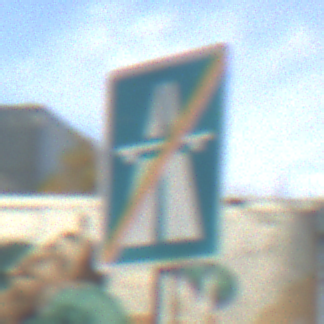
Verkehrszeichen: EndeAutbahn
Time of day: MorningAfternoon
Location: Outdoor (Urban)
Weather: PartlyCloudy
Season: NotSpecified
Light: Natural